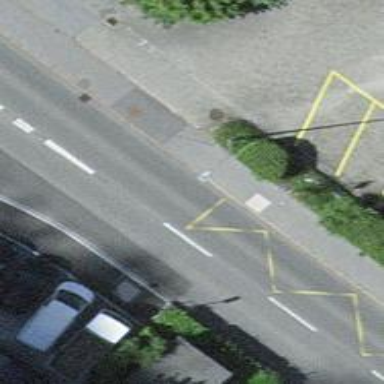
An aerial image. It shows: Bus stop with designated public transport stop position.